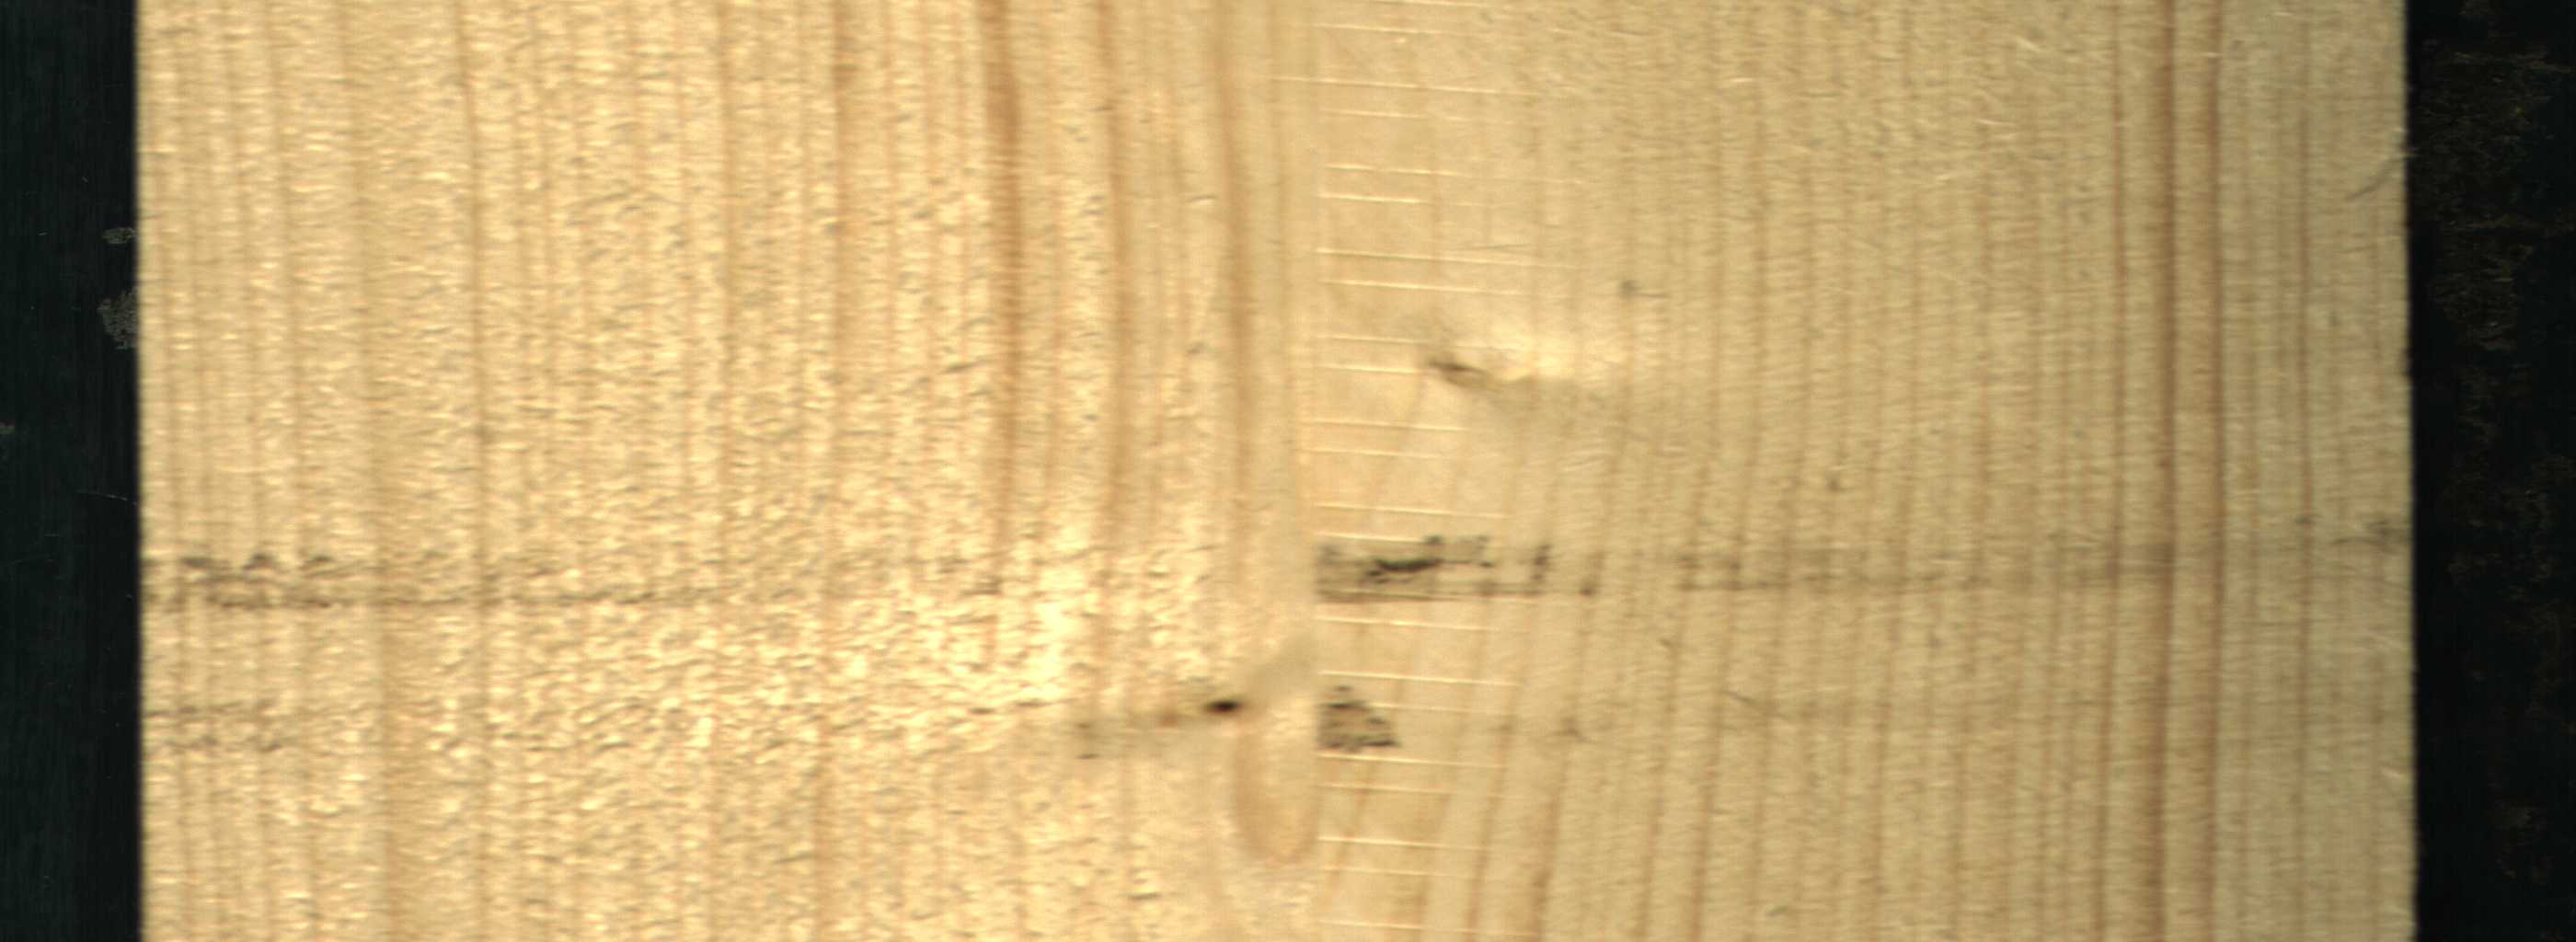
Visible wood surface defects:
Dead_Knot
Live_Knot